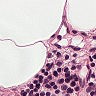
Metastatic tissue present: no